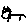
Label: cat